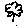
Label: flower